Question: I have a ListView with custom items, like this one:

The grey square is an ImageView. The data to fill the ListView comes from a database in the form of a Cursor. But the images are not directly stored in the database, but in the SDCard, the database only holds a String reference to them.
In the beginning I was decoding the Image into a Bitmap from the overriden CursorAdapter's bindView() callback method:
'''
Bitmap bmp = BitmapFactory.decodeFile(imageLocation);
holder.imageHolder.setImageBitmap(bmp);
'''
But the ListView Scrolling was very laggy. So i read about Executor framework and implemented it, replacing the previous code with the following:
'''
ImageView imageView = holder.imageHolder;
asyncImageLoader.DisplayImage(imageLocation, imageView);
'''
And creating the AsyncImageLoader class. Which creates, in its constructor, a thread pool with maximum of 5 worker threads to take care of the Runnables sent to the work queue. Then, when I call the DisplayImage() method from my custom CursorAdapter, it checks if the location String contains a url. If it does, an ImageLoader Runnable is sent to the thread pool's work queue. If the location contains "N/A", a default image is set to the ImageView.
When an available worker thread takes care of the ImageLoader Runnable, the image in the SDCard is decoded into a Bitmap, and a ImageDisplayer Runnable is sent to the Main Thread's message queue, to show the image in the UI:
'''
public class AsyncImageLoader {
ExecutorService executorService;
Handler handler = new Handler();
public AsyncImageLoader() {
this.executorService = Executors.newFixedThreadPool(5);
}
public void DisplayImage(String location, ImageView imageView) {
if(!location.matches("N/A")) {
queueImageDecoding(location, imageView);
} else {
imageView.setImageDrawable(imageView.getContext().getResources().getDrawable(R.drawable.not_available));
}
}
private void queueImageDecoding(String location, ImageView imageView) {
executorService.execute(new ImageLoader(location, imageView));
}
class ImageLoader implements Runnable {
private String location;
private ImageView imageView;
public ImageLoader(String location, ImageView imageView) {
this.location = location;
this.imageView = imageView;
}
@Override
public void run() {
Bitmap bmp = BitmapFactory.decodeFile(location);
handler.post(new ImageDisplayer(bmp, imageView));
}
}
class ImageDisplayer implements Runnable {
private Bitmap bitmap;
private ImageView imageView;
public ImageDisplayer(Bitmap bitmap, ImageView imageView) {
this.bitmap = bitmap;
this.imageView = imageView;
}
@Override
public void run() {
if(bitmap != null) {
imageView.setImageBitmap(bitmap);
}
}
}
}
'''
The problem is that I am still getting the Laggy scrolling. If I get rid of the code inside ImageLoader.run() method, the scrolling is perfect. Isn't that code supposed to be processed in a worker thread? What am i missing here?
Since the Views in the ListView are reused when the scrolling happens, the Bitmaps returned from the worker thread, are set several times in a single ImageView.
So the possible solutions are:
- -
I am cancelling the tasks using a Future object. Which is stored in the holder tagged to the item View inside the custom CursorAdapter:
'''
public class MyCustomAdapter extends CursorAdapter {
...
public AsyncImageLoader asyncImageLoader;
private static class ViewHolder {
ImageView imageHolder;
TextView text1Holder;
TextView text2Holder;
TextView text3Holder;
Button buttonHolder;
Future<?> futureHolder;
}
public MyCustomAdapter(Context context, Cursor c, int flags) {
...
this.asyncImageLoader = new AsyncImageLoader();
}
@Override
public View newView(Context context, Cursor cursor, ViewGroup parent) {
...
return view;
}
@Override
public void bindView(View view, Context context, Cursor cursor) {
ViewHolder holder = (ViewHolder)view.getTag();
String location = ...;
ImageView imageView = holder.imageHolder;
if(holder.futureHolder == null) {
holder.futureHolder = asyncImageLoader.DisplayImage(location, imageView);
} else {
if(!holder.futureHolder.isDone())
holder.futureHolder.cancel(true);
holder.futureHolder = asyncImageLoader.DisplayImage(location, imageView);
}
...
}
}
'''
Each time an item view is reused, I check if the holder's future object isDone(). If it is not, I cancel the task with Future.cancel(true). But now, the problem is that the tasks complete too fast to be cancelled. if I put the worker thread to sleep, for let's say 1 second, then the task lasts long enough to be cancelled and the ListView scrolling works better. But i have to wait 1 second for the images to appear and I don't want that.
'''
public class AsyncImageLoader {
....
public Future<?> DisplayImage(String location, ImageView imageView) {
if(!location.matches("N/A")) {
return executorService.submit(new ImageLoader(location, imageView));
} else {
imageView.setImageDrawable(imageView.getContext().getResources().getDrawable(R.drawable.not_available));
return null;
}
}
class ImageLoader implements Runnable {
private String location;
private ImageView imageView;
public ImageLoader(String location, ImageView imageView) {
this.location = location;
this.imageView = imageView;
}
@Override
public void run() {
boolean interrupted = false;
try {
if(!Thread.currentThread().isInterrupted()) {
Thread.sleep(1000);
Bitmap bmp = BitmapFactory.decodeFile(location);
handler.post(new ImageDisplayer(bmp, imageView));
}
} catch (InterruptedException consumed) {
interrupted = true;
} finally {
if(interrupted)
Thread.currentThread().interrupt();
}
}
}
...
}
'''
The second solution would be to let the tasks complete, but prevent setting the old Bitmap when the ListView item has already been reused. But i can't figure out how to do it. Any suggestions?
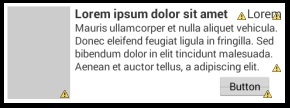
Answer: Ok, originally I get the images from a Web Service, and store them in the SDCard. From the samples I downloaded, I trusted the service was returning all the images with the same dimensions. WRONG! some of them are bigger than expected and were causing the lag when were set in the ImageView. I just had to scale them down. <URL>